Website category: university
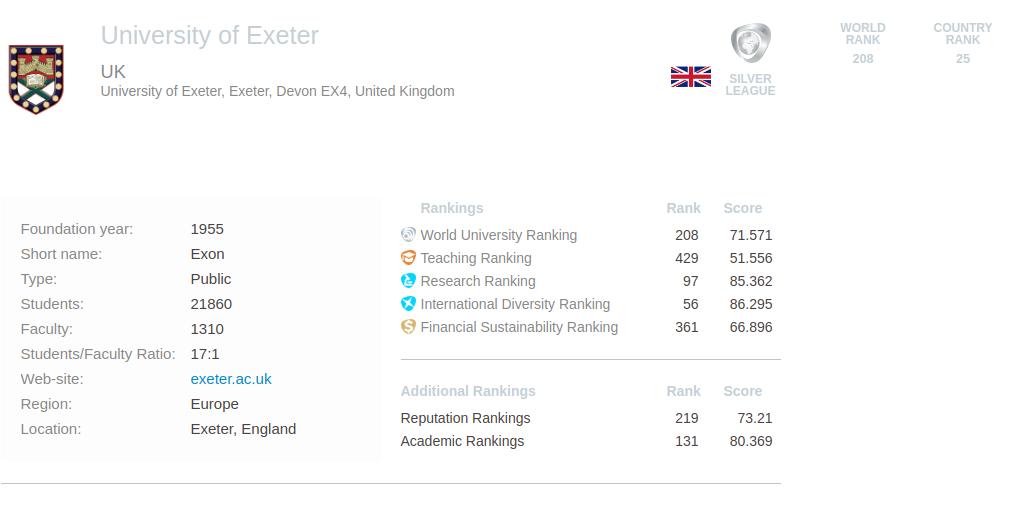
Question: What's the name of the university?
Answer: University of Exeter

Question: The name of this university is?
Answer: University of Exeter

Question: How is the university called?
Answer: University of Exeter

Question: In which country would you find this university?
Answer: UK

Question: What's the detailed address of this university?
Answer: University of Exeter, Exeter, Devon EX4, United Kingdom

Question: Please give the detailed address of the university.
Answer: University of Exeter, Exeter, Devon EX4, United Kingdom

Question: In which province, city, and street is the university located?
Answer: University of Exeter, Exeter, Devon EX4, United Kingdom

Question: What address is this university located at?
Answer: University of Exeter, Exeter, Devon EX4, United Kingdom

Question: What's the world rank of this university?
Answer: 208

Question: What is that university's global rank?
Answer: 208

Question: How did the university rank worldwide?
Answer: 208

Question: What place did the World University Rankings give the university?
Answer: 208

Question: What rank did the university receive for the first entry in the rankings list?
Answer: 208

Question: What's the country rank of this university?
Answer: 25

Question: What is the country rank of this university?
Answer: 25

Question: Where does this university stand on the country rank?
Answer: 25

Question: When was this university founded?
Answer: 1955

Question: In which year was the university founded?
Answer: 1955

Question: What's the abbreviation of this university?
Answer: Exon

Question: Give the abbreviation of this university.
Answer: Exon

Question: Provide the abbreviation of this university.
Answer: Exon

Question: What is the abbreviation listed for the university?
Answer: Exon

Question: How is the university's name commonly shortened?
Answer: Exon

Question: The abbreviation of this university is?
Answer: Exon

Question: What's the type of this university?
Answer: Public

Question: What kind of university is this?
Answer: Public

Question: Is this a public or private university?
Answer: Public

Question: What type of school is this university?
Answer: Public

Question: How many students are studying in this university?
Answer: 21860

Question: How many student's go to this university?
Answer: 21860

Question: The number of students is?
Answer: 21860

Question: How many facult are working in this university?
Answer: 1310

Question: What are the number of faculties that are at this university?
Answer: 1310

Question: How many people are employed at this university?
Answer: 1310

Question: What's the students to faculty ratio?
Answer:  17 : 1

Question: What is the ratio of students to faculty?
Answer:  17 : 1

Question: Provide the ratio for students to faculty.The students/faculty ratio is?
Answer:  17 : 1

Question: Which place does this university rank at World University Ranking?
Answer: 208

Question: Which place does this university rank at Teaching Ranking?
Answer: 429

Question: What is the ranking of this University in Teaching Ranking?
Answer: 429

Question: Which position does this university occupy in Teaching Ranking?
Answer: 429

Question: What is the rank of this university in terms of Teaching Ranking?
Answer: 429

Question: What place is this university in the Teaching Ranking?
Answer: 429

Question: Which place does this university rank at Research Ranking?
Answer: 97

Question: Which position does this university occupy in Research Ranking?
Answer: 97

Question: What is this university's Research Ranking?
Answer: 97

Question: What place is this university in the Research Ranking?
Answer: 97

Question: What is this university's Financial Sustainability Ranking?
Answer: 361

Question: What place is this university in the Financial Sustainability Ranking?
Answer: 361

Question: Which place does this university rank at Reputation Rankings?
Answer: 219

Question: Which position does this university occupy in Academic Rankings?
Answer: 131

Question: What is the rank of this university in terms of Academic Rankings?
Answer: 131

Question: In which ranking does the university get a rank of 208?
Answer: World University Ranking

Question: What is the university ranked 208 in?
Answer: World University Ranking

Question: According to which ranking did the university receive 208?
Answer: World University Ranking

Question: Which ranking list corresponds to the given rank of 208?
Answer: World University Ranking

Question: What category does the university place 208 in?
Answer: World University Ranking

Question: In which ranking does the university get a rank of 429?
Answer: Teaching Ranking

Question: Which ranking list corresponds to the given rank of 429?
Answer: Teaching Ranking

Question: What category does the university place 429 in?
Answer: Teaching Ranking

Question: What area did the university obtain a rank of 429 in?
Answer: Teaching Ranking

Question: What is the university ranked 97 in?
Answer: Research Ranking

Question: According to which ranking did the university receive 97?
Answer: Research Ranking

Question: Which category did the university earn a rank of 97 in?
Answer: Research Ranking